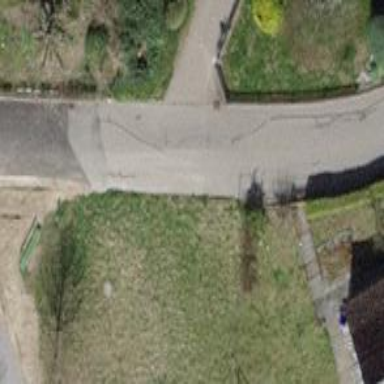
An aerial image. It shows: Cycleway.